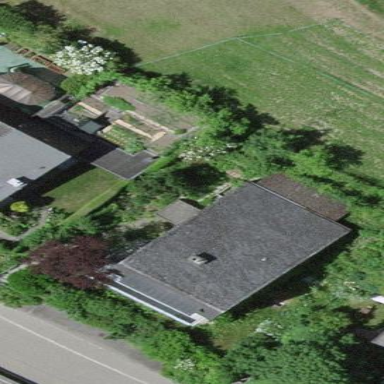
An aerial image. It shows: House with skillion roof shape.